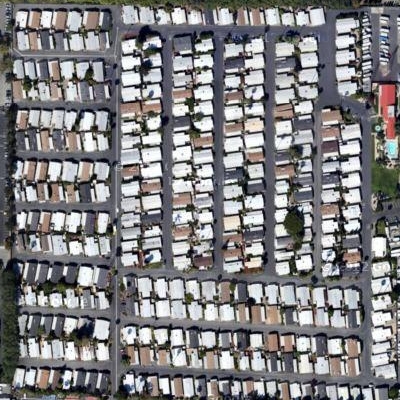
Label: Resident